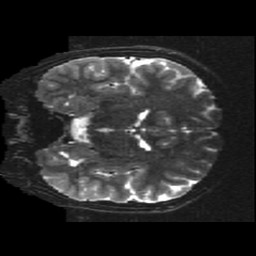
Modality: T2w
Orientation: coronal
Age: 12
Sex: male
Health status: ill
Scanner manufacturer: ge
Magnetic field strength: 3 T
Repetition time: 7.5 s
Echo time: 0.1015 s